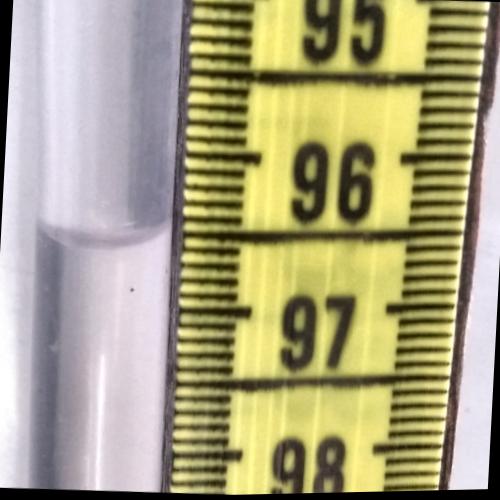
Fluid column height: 96.6 cm